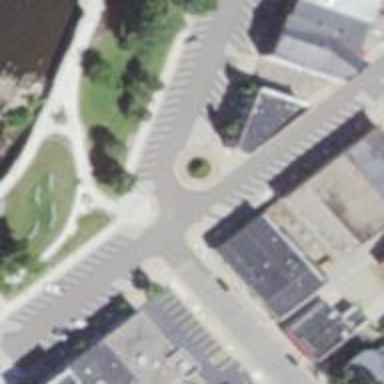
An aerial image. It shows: Zebra crossing on footway.